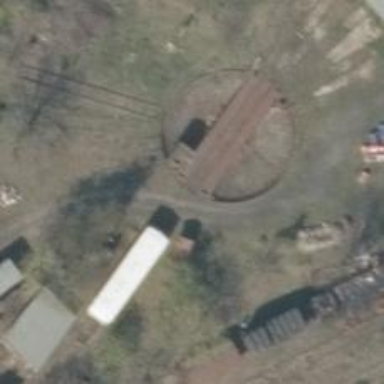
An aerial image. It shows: Disused railway yard.